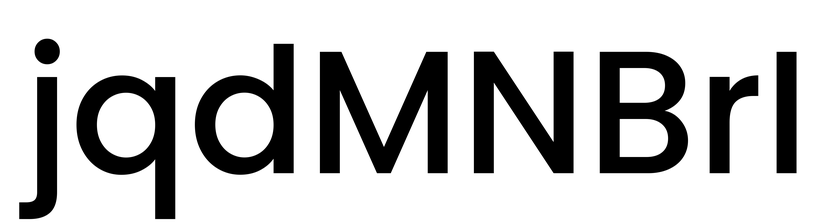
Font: Poppins-Medium